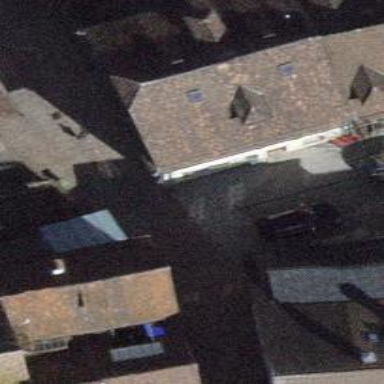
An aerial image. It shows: Cobblestone living street.